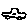
Label: car